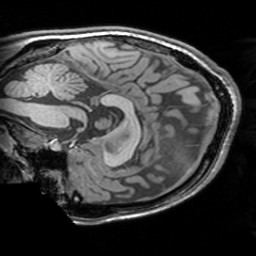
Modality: T1w
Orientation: sagittal
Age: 19
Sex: female
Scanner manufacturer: siemens
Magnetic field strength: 3 T
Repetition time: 1.63 s
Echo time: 0.00311 s